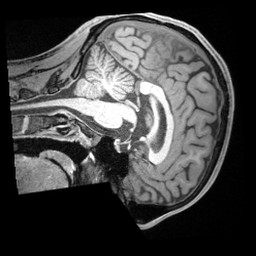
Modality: T1w
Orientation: sagittal
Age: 23
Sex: male
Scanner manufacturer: siemens
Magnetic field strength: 3 T
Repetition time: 1.68 s
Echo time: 0.00188 s